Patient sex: M
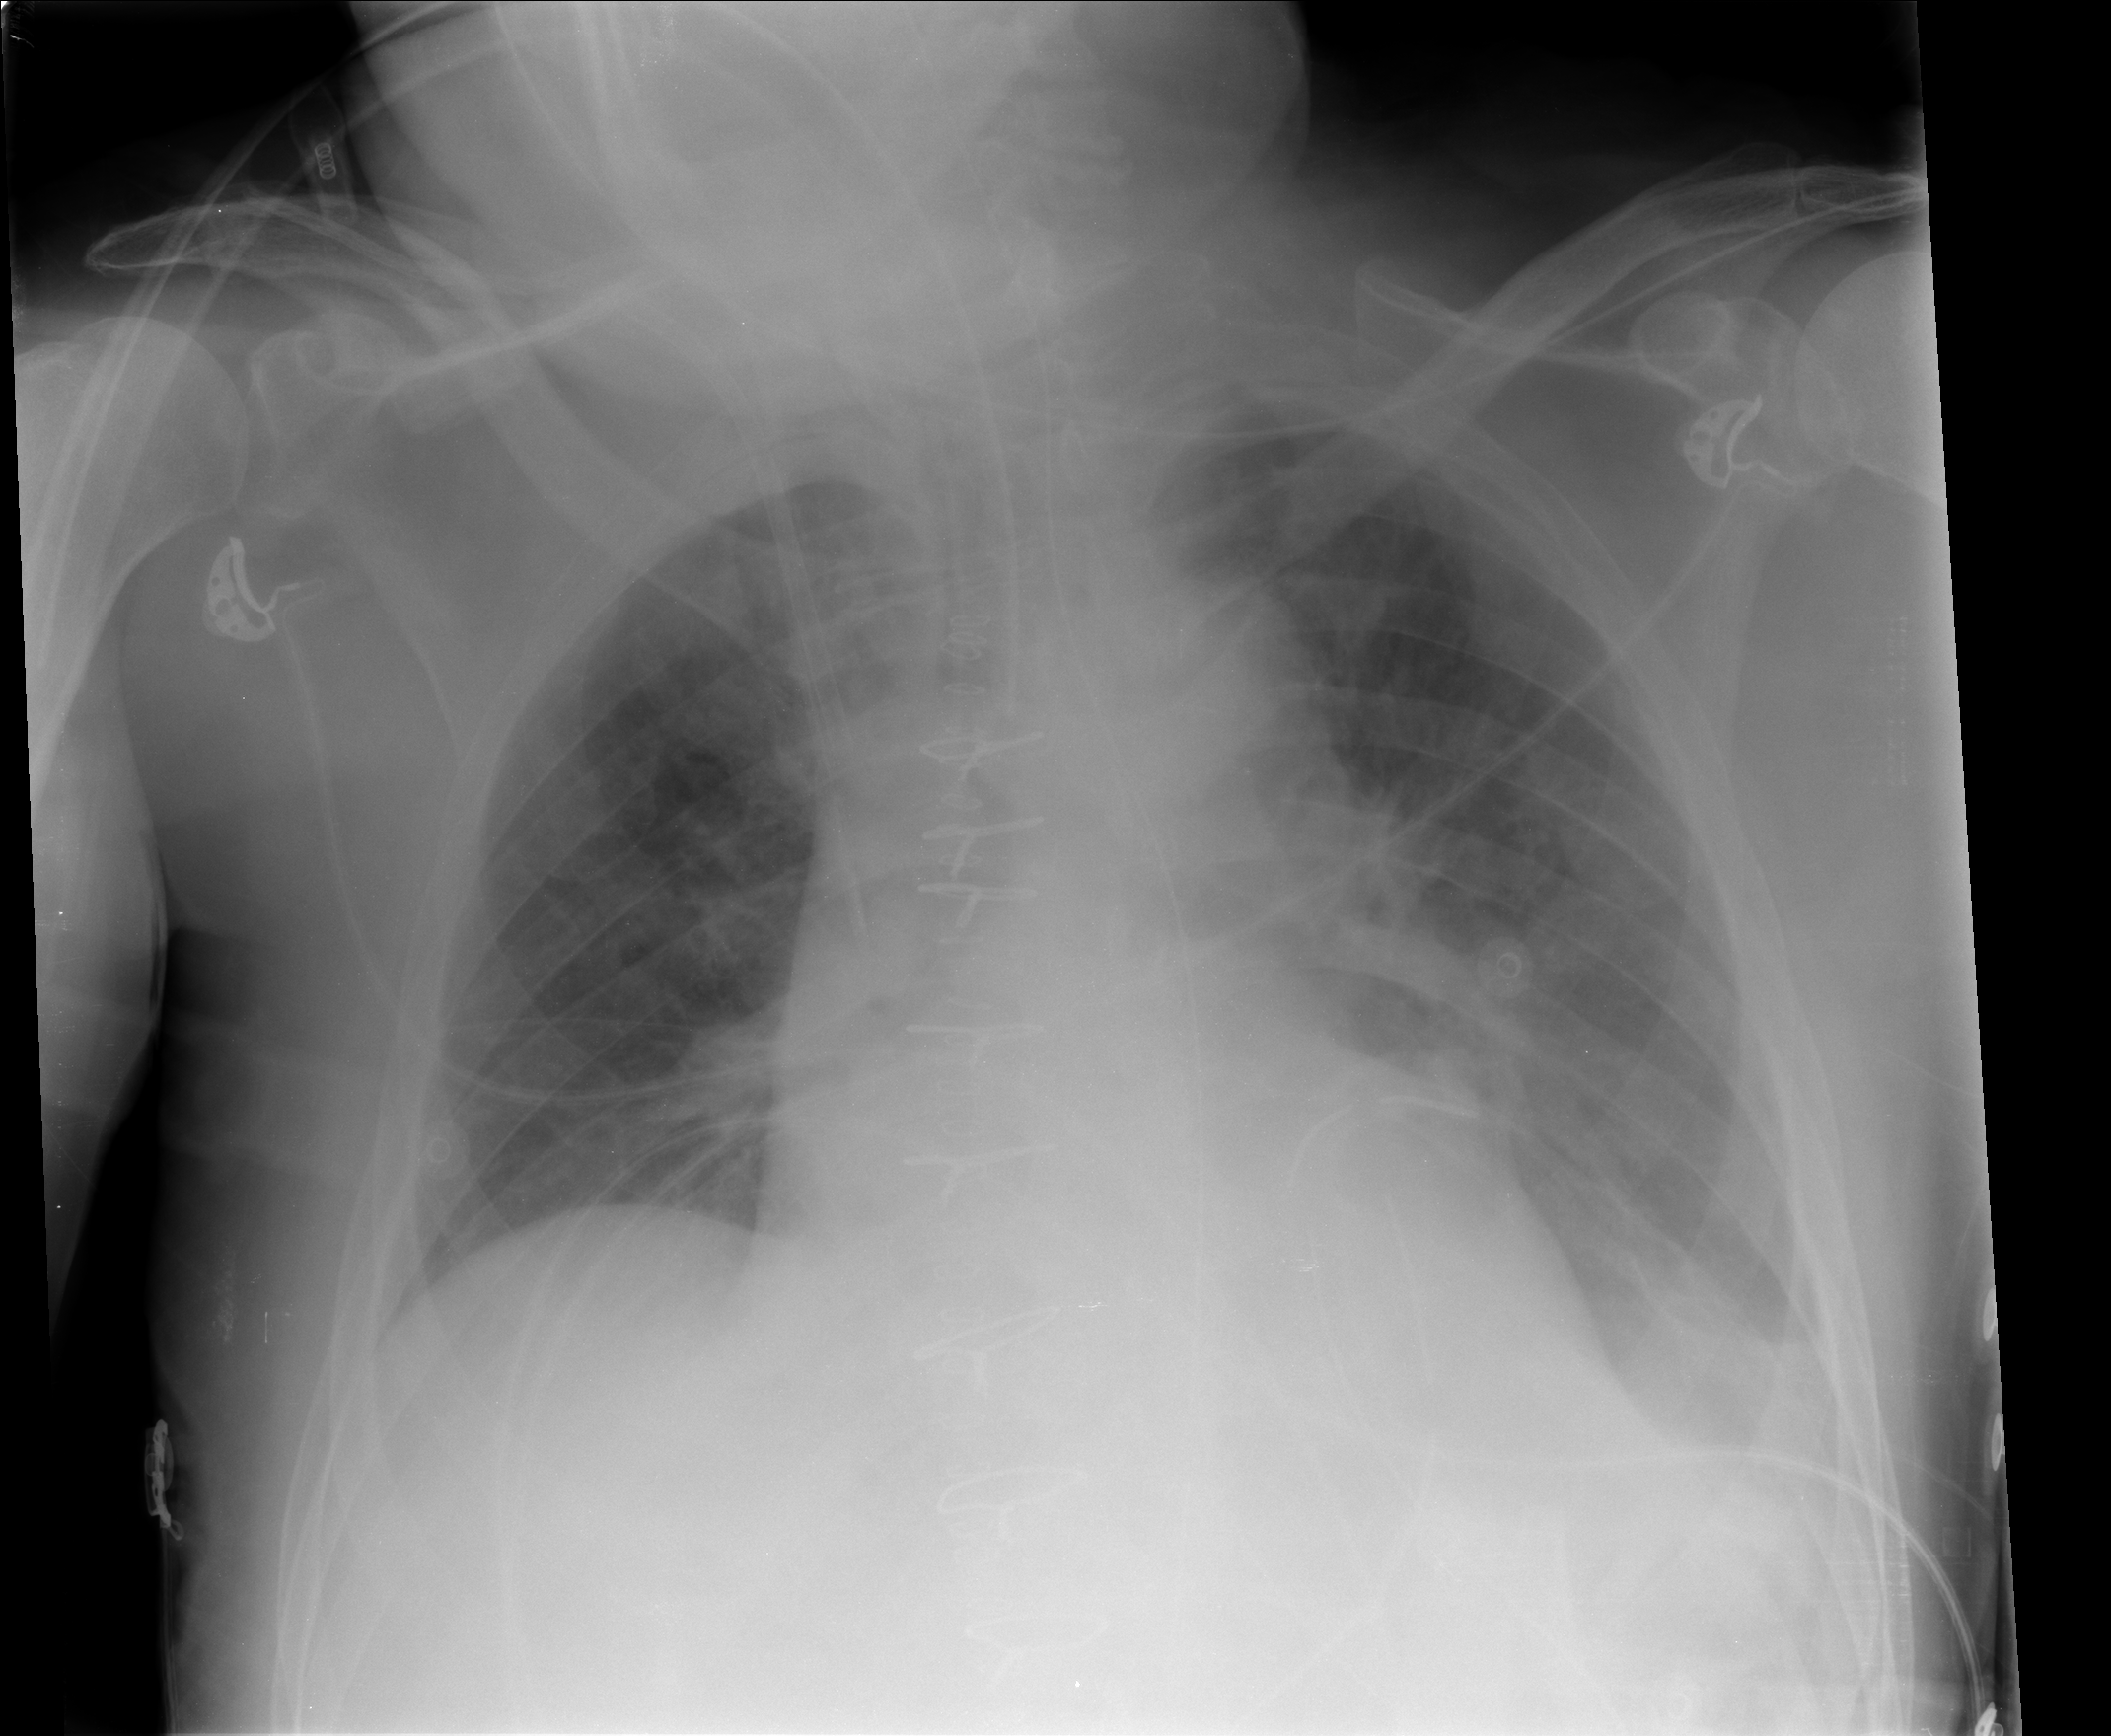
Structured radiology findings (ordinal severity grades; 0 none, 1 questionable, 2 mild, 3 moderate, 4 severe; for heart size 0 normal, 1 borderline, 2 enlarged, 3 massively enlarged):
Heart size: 2
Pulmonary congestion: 2
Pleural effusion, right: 0
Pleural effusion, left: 2
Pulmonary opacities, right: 0
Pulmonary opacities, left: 0
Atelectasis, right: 1
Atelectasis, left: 2